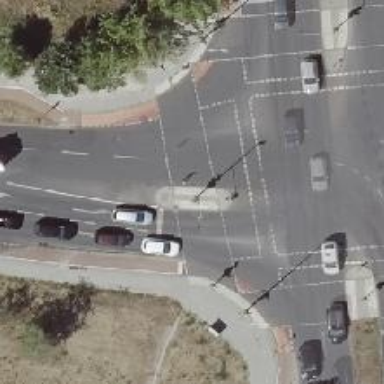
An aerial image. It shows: Road crossing with traffic signals and central island.